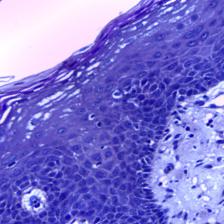
Diagnosis: Normal